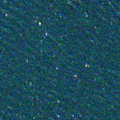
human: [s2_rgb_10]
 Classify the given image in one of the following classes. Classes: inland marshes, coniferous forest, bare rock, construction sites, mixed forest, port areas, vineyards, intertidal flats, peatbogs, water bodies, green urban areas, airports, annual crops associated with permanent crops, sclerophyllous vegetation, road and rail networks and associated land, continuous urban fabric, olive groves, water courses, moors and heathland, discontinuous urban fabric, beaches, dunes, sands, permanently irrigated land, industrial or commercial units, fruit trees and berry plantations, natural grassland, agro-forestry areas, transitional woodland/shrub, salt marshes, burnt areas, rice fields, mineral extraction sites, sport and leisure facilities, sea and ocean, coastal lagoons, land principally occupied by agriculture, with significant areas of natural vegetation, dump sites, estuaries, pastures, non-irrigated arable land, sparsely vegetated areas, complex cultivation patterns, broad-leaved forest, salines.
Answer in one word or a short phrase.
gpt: sea and ocean